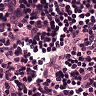
Metastatic tissue present: no